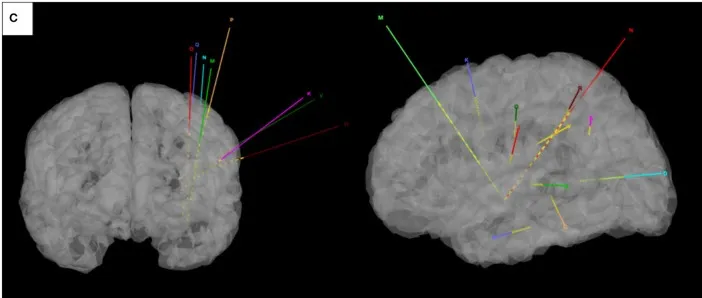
(C) The position of eight intracranial electrodes.
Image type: radiology (mri)